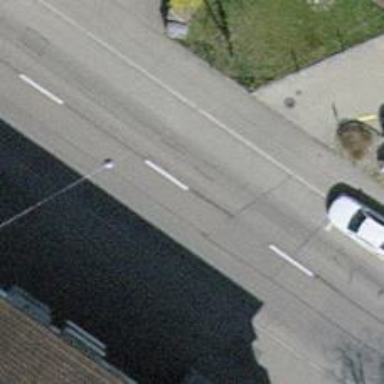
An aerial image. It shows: Tertiary road with asphalt surface. There are trolley wires present and separate sidewalks on both sides.